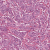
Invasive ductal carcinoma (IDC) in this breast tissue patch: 1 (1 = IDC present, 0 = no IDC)